Question: I have this data from data entities contained in IEnumerable model
'''
Address: "test"
AuctioneerId: 0
CharityId: 0
City: "test"
'''
i want to put that in 'IDictionary<string. object>' to get the title Address and value test.

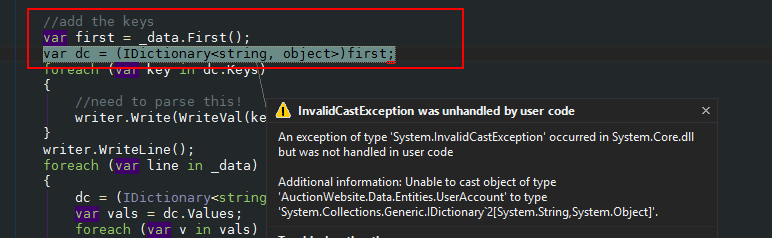
Answer: Let's assume you have class like this one:
'''
class Test
{
public int Value1 { get; set; }
public string Value2 { get; set; }
}
'''
And an instance of 'Test'.
'''
var item = new Test { Value1 = 1, Value2 = "hey!!!" };
'''
To get 'Dictionary<string, object>' with property names as keys and values as values you can either use reflection:
'''
var dict = item.GetType()
.GetProperties(BindingFlags.Public | BindingFlags.Instance | BindingFlags.GetProperty)
.ToDictionary(p => p.Name, p => p.GetValue(item));
'''
or add a method to 'Test' and create dictionary manually:
'''
public Dictionary<string, object> ToDictionary()
{
return new Dictionary<string, object>() {
{ "Value1", Value1 },
{ "Value2", Value2 }
};
}
'''
and use it:
'''
var dict = item.ToDictionary();
'''
Second one will perform better, but you have to write all properties manually into dictionary. But actually that might be a good thing, if you only want a subset of values be present in result dictionary.